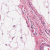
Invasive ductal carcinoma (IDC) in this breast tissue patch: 0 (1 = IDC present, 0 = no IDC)